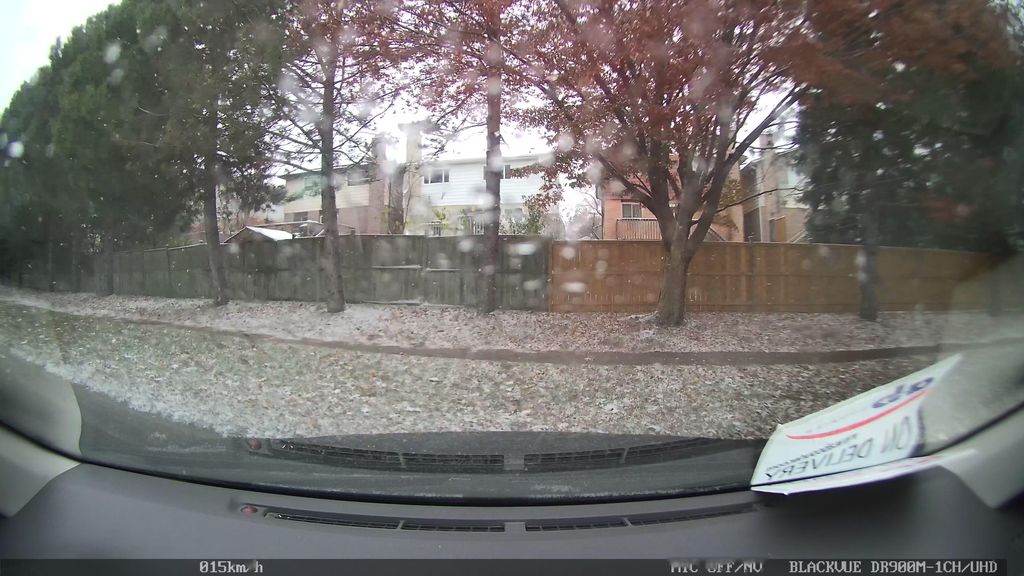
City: toronto